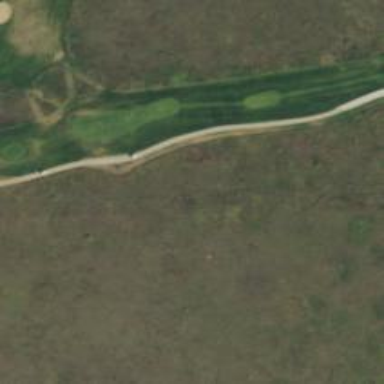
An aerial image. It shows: Well-maintained path that is grade1 cartpath for golf.